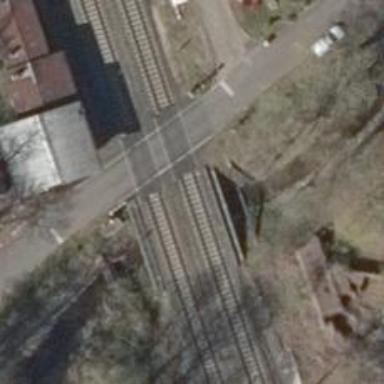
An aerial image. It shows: Bridge over electrified railway with contact lines.